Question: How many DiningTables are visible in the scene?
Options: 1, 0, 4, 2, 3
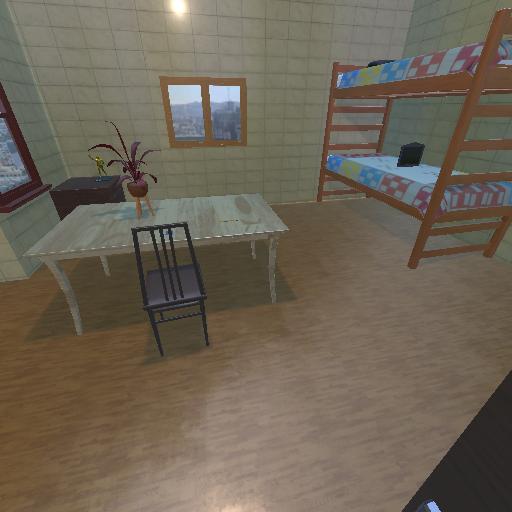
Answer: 1